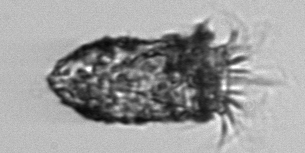
Label: Tintinnopsis